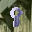
Label: 8